Question: I am doing some research to see if this is even possible for an app I may begin work on soon. One of the big features for this app is to add a map of a convention center where a camp will be held, allowing the user to see their current location in relative terms with the map. I have an image of the interior of the convention center, but am unsure how much to scale the map is, and there are some issues with multiple stories in the building (as shown in the image below). If I understand correctly, I can use the MapKit framework, plot out bounds for it, centered on a certain latitude and longitude point, and then add a Map Overlay with the image I have, and add some drop pins to the map for each room at their given latitude and longitudinal values? I know I haven't shown any code in this question, I am simply working out the theory right now that my workflow in my mind is the more correct and best way to go about adding this functionality. Thanks

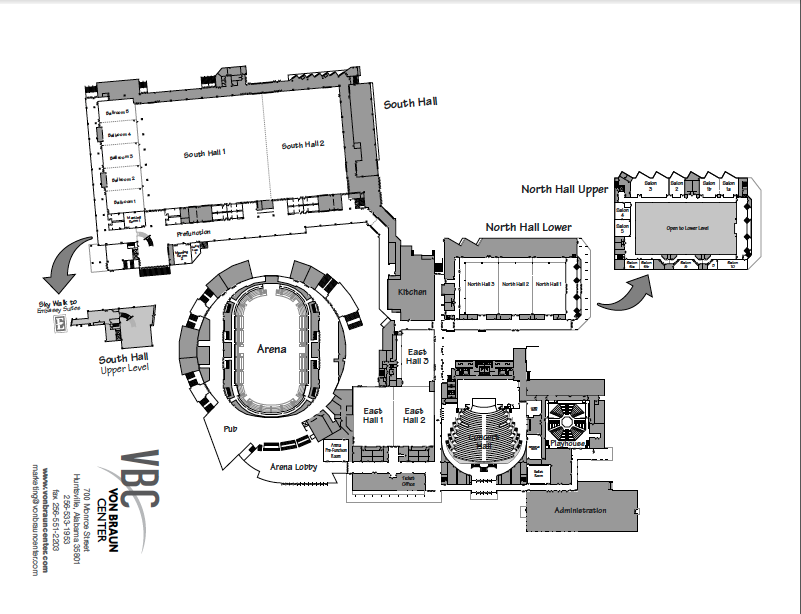
Answer: You can use <URL> to align your map and export as TMS, which is the format used in the MapTiles example from Apple and in their talk about MapViews with overlays.
You may find the GPS not accurate enough when inside a convention center to be 100% sure which room you're in, but if someone is standing at the wrong end of the center they'd know about it.